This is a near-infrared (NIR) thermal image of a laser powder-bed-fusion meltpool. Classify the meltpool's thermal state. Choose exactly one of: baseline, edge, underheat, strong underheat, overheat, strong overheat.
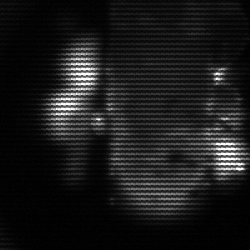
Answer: strong underheat